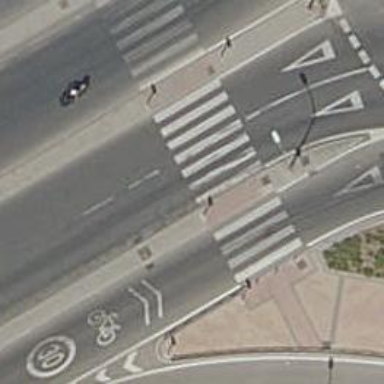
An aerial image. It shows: Service road with shared lane for cyclists.